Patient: sex M, age 61
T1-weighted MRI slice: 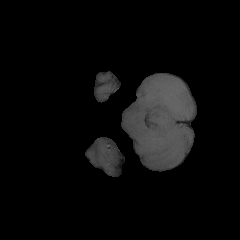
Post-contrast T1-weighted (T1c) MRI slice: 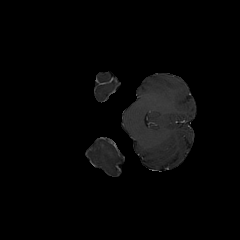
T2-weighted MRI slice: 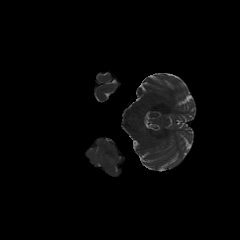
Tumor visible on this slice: yes
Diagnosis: Glioblastoma, IDH-wildtype
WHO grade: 4